Question: I have a excel spreadsheet that has been exported from a kendo-ui grid. I have zero experience with excel and I need help turning this data into a excel chart. the attached spreadsheet is what i am working with. Every subdivision name is its own series with (sqft,price) points. is there a way to make one chart with the supplied data?
attached is link to the excel spreadsheet
<URL>
update from first answer

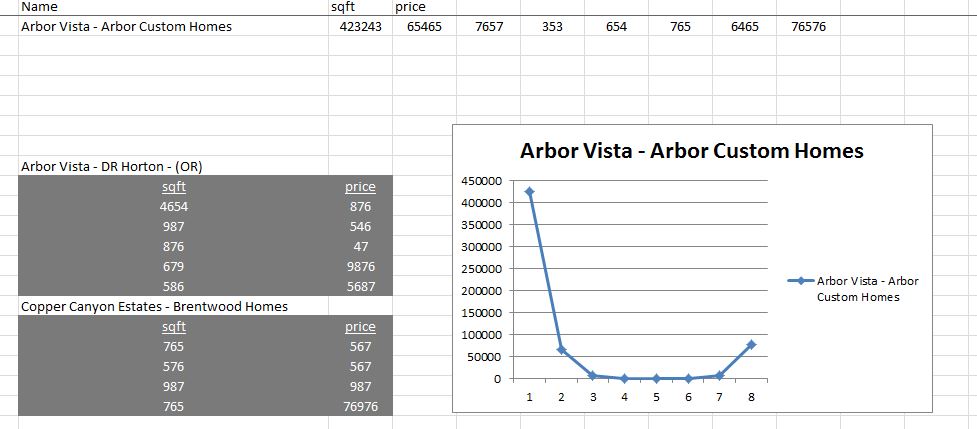
Answer: First you need a table with just one header-row (create a new column for the Arbor .. Values).
The value of this column is the name for the diagram line (instead of serie1 etc.)